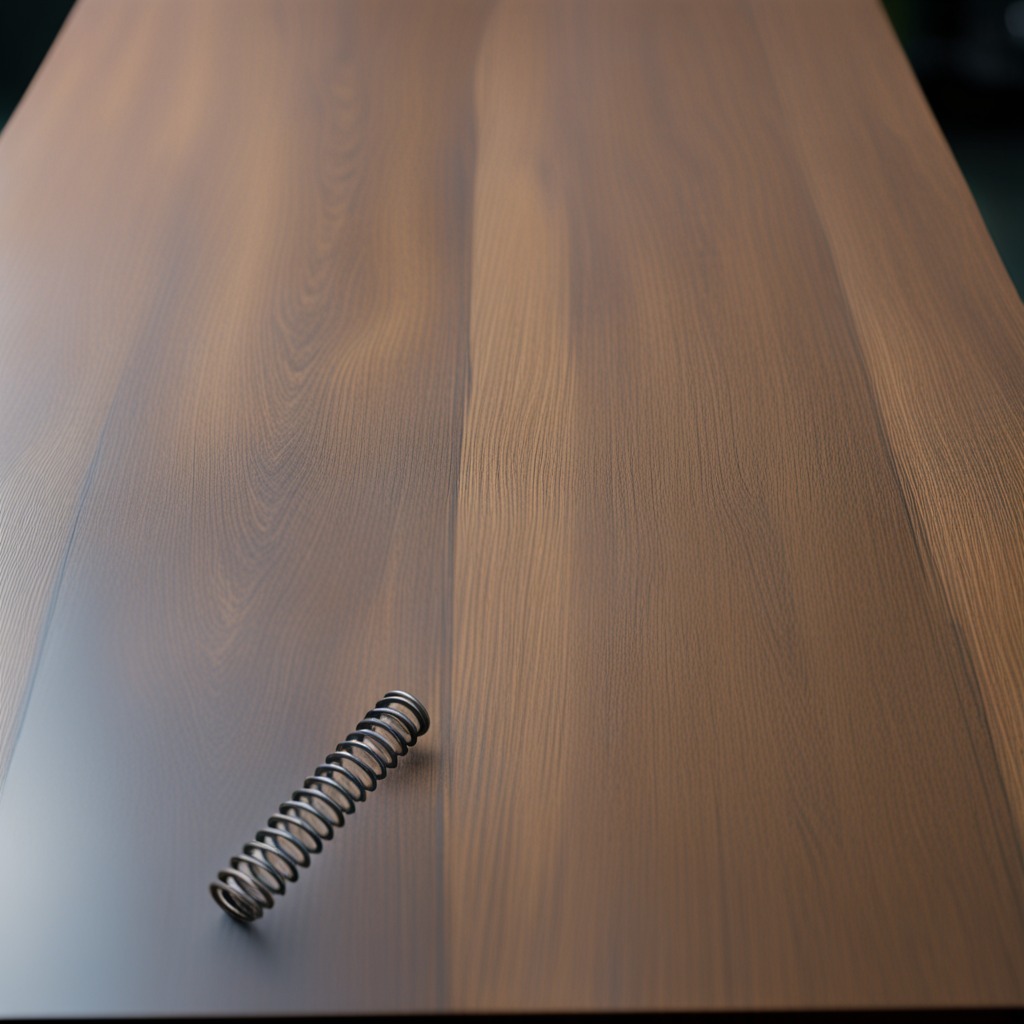
A coiled metal spring is lying on the old table.